Question: I'm trying to open a web application project which is made using spring framework. But when I download the project it seems to be wrapped with Gradle.

Please guide me a way to open this project using Eclipse IDE.
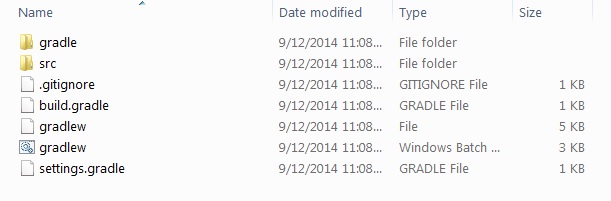
Answer: Just execute 'gradlew eclipse' to generate the needed eclipse files and then just import it with 'Existing Project into Workspace'